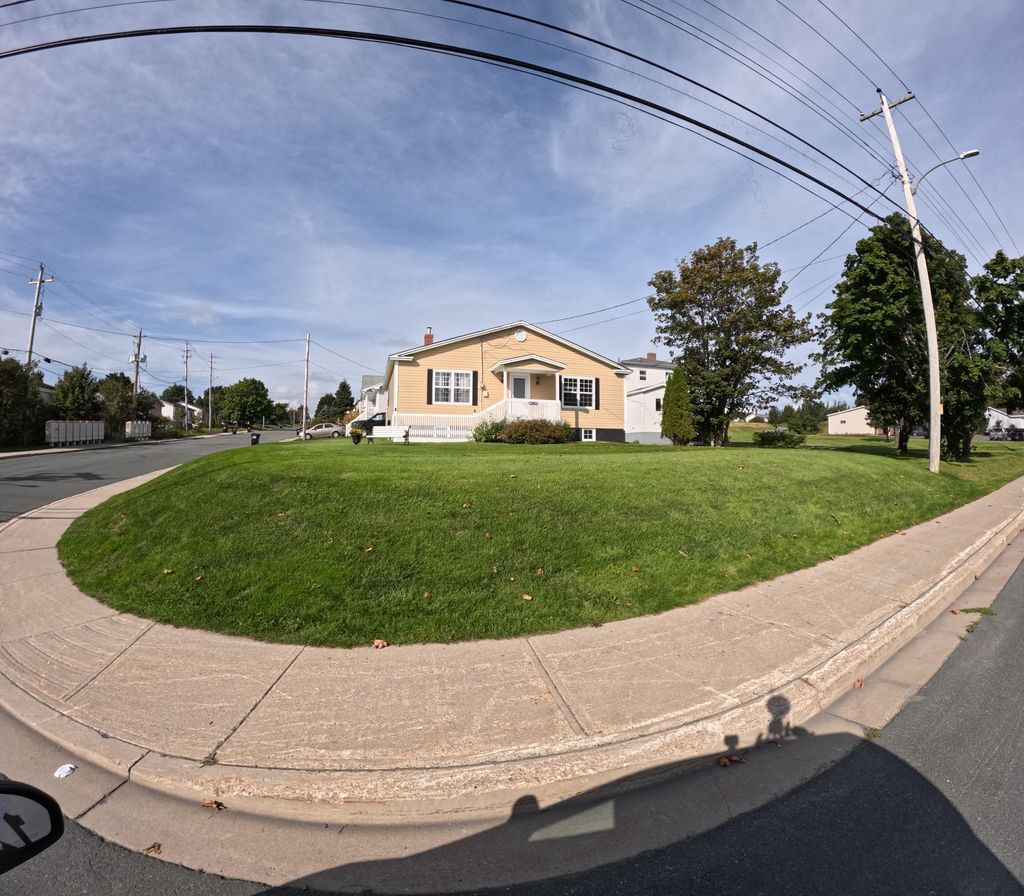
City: st_johns